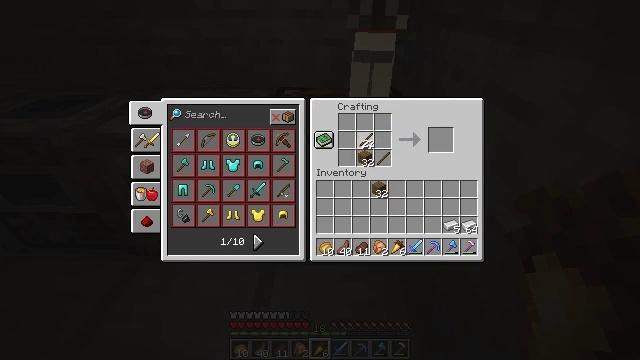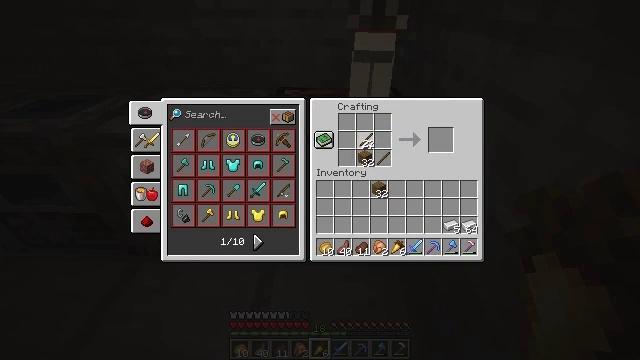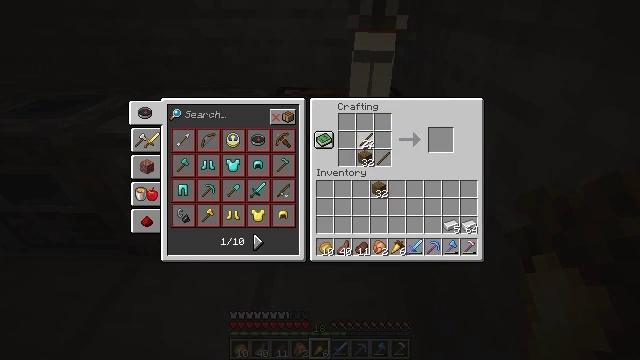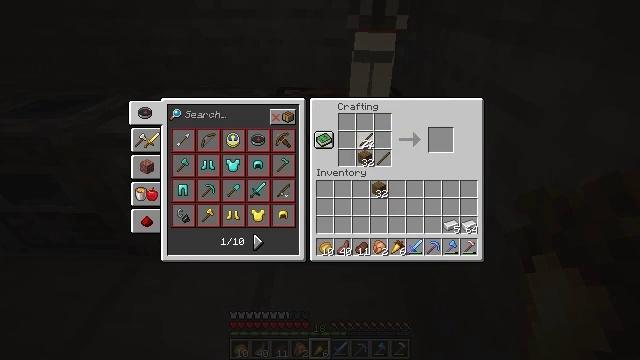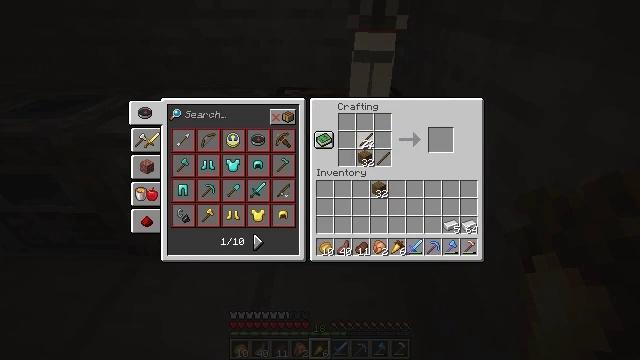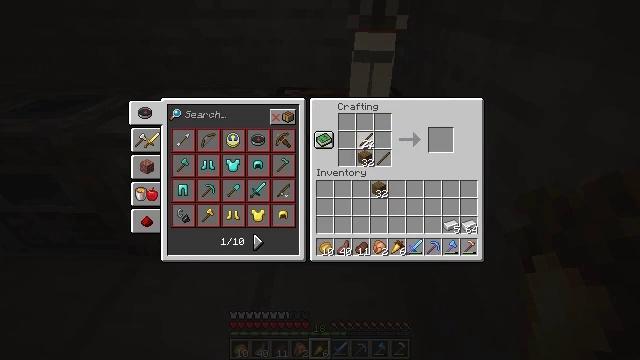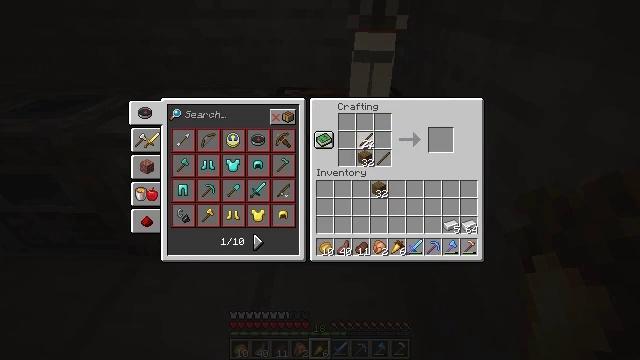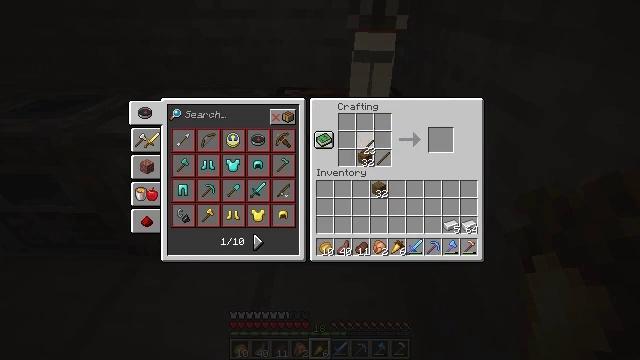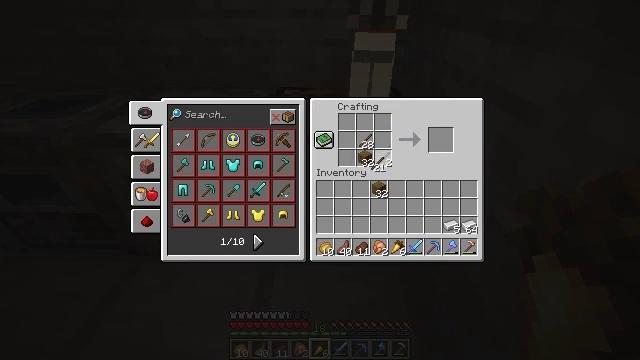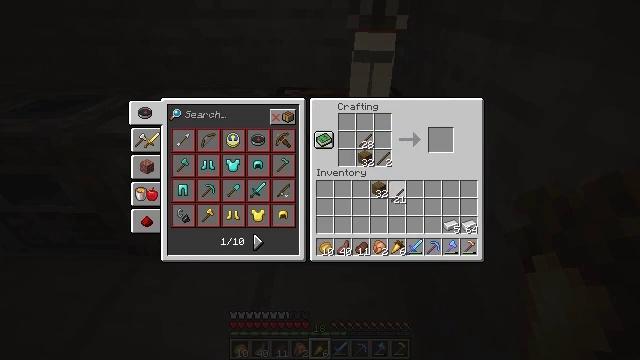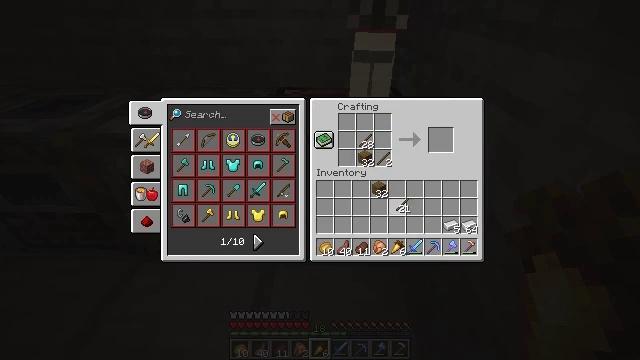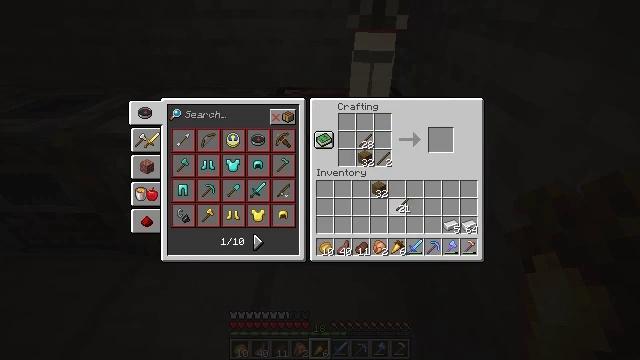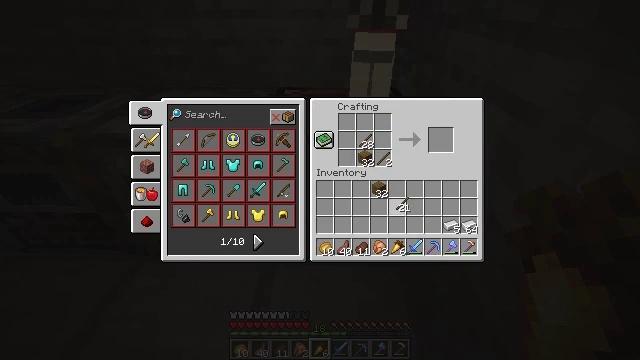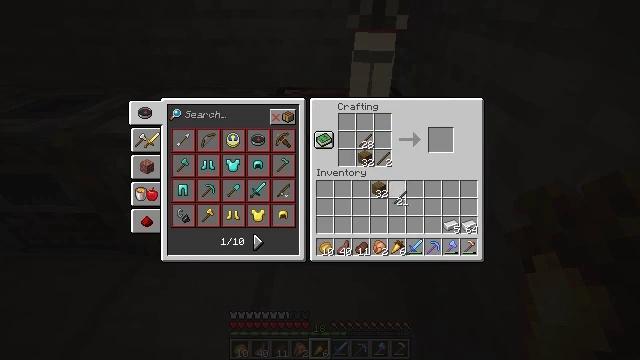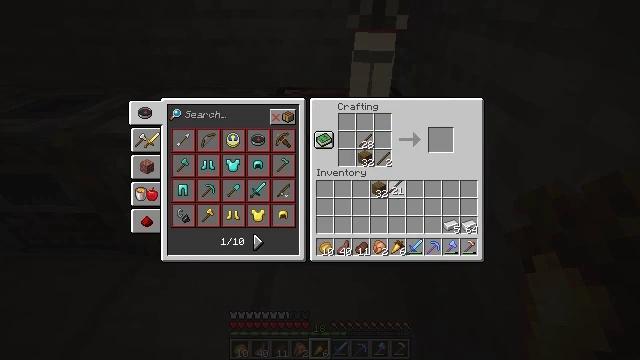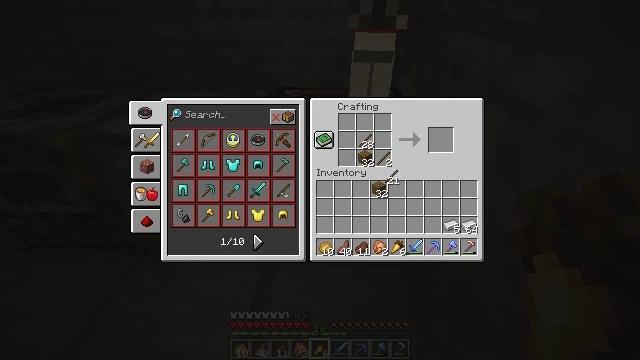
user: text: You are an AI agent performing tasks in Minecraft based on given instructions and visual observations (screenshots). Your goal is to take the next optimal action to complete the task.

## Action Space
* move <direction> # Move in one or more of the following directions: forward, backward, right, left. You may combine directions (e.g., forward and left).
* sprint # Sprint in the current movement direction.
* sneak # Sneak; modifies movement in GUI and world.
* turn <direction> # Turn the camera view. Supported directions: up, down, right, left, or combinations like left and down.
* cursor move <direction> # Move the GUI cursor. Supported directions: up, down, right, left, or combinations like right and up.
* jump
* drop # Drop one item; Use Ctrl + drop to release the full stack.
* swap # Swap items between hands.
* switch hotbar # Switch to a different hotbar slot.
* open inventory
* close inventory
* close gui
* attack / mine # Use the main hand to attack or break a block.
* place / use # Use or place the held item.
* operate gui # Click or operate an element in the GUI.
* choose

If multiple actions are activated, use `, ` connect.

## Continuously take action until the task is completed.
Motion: motion action
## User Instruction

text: Use iron ingot, stick, and wooden plank to craft a tripwire hook.
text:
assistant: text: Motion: no_op
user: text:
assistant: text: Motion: no_op
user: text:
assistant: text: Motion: no_op
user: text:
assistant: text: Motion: no_op
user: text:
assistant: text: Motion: no_op
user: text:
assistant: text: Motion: use / place
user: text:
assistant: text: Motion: turn down, use / place
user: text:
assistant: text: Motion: turn right and down
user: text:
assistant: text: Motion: turn right and down
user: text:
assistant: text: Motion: turn down
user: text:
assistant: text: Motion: no_op
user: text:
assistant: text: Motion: no_op
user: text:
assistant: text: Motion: no_op
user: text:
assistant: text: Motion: turn up
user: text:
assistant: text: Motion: turn up
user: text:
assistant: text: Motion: turn up
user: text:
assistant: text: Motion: turn up
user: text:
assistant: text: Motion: no_op
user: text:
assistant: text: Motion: no_op
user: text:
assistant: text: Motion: no_op
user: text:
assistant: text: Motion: no_op
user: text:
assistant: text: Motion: no_op
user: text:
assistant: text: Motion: no_op
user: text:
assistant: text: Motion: no_op
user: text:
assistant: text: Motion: no_op
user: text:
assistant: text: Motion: no_op
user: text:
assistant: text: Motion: no_op
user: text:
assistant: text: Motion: use / place
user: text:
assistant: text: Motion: use / place
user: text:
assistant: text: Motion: use / place